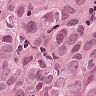
Metastatic tissue present: yes